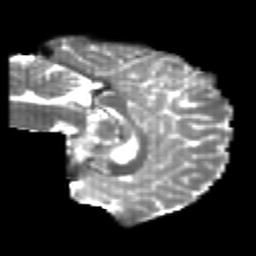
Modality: T2w
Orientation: sagittal
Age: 22
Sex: male
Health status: healthy
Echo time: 0.074 s